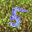
Label: 5